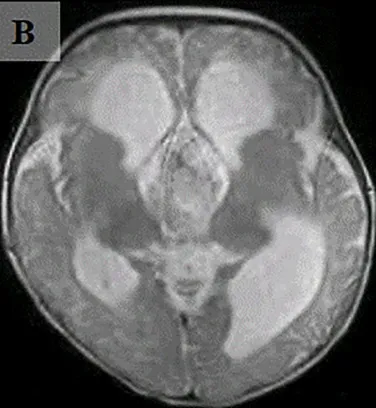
The cranial MRI of the head revealed a massive mass in the third ventricle. (B) The lesion was hyperintense on T2-weighted image.
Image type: radiology (mri)